Aerial crown-view tile of a tropical tree (Barro Colorado Island, Panama), acquired 20240918:
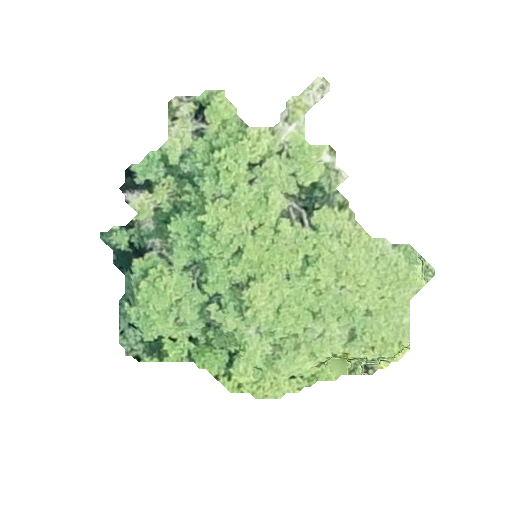
Species: Terminalia amazonia
GBIF accepted scientific name: Terminalia amazonica
Crown area: 103.145 m²